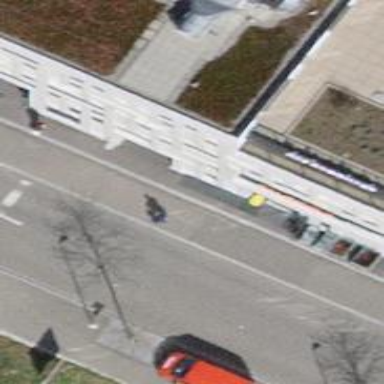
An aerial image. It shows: Post box is visible.